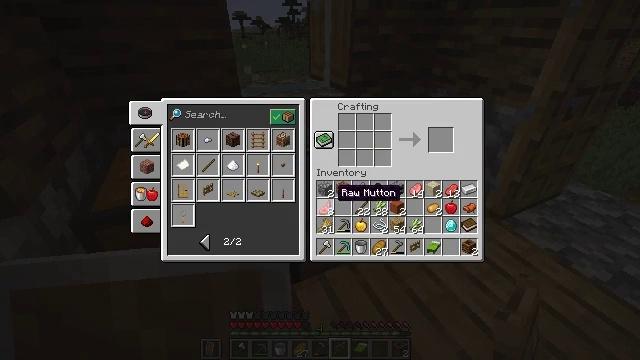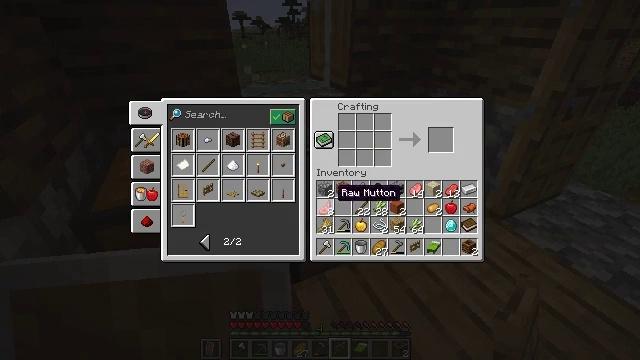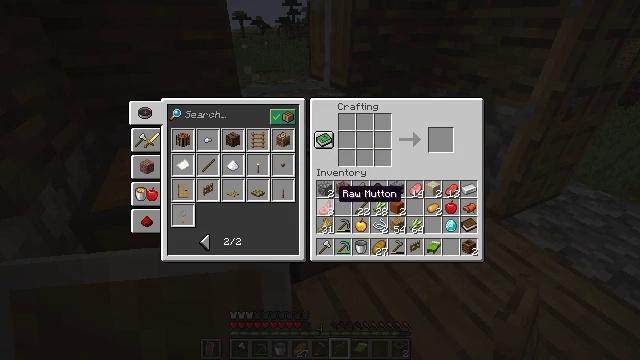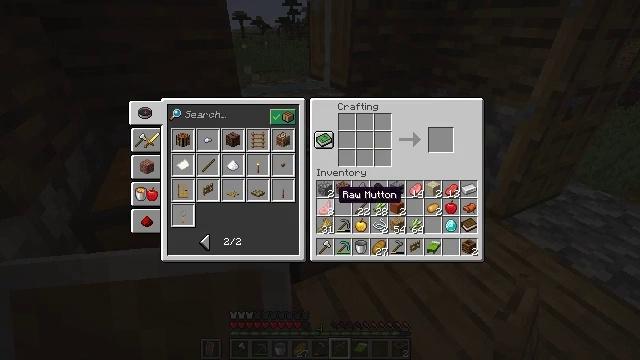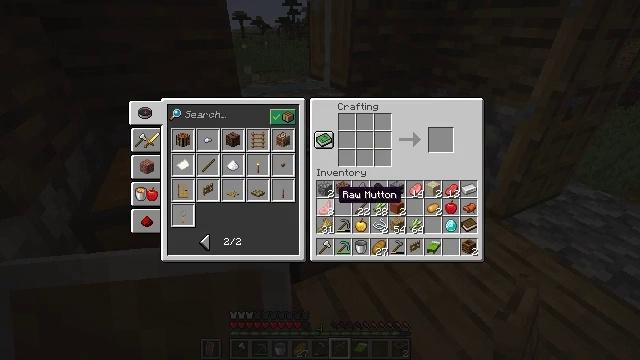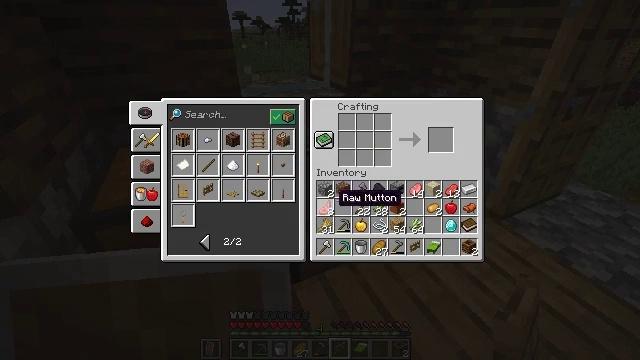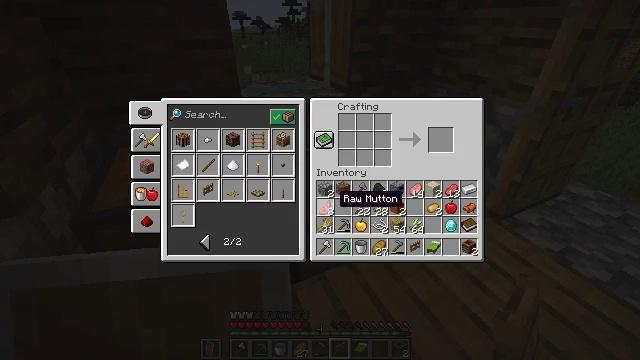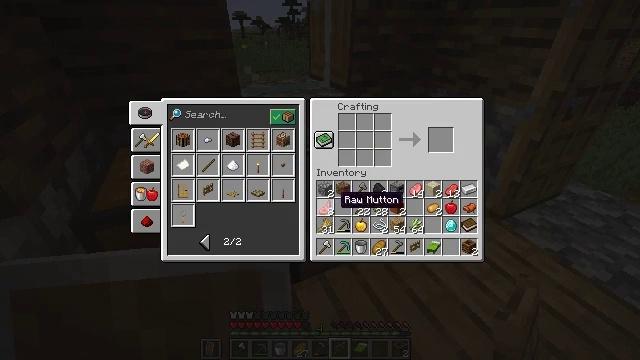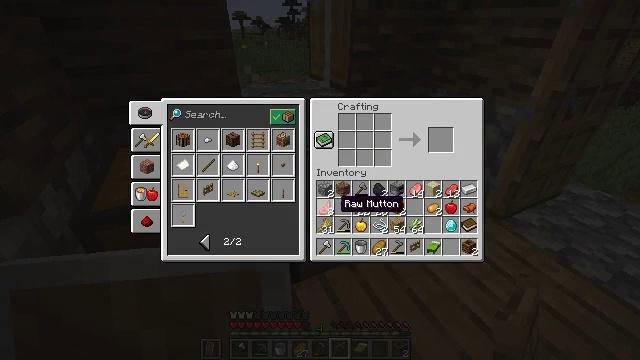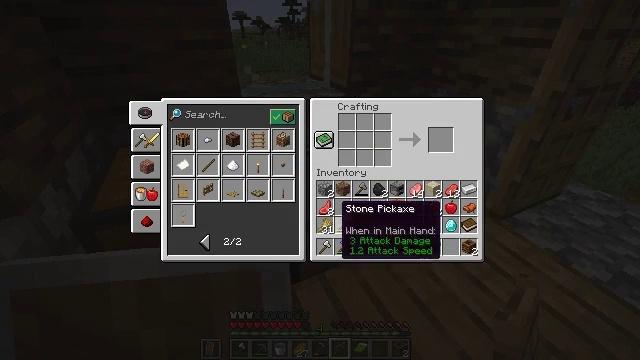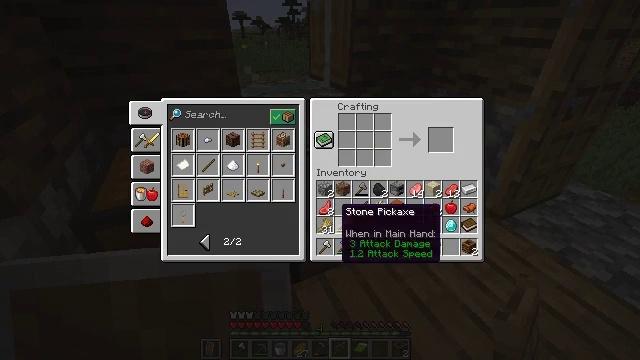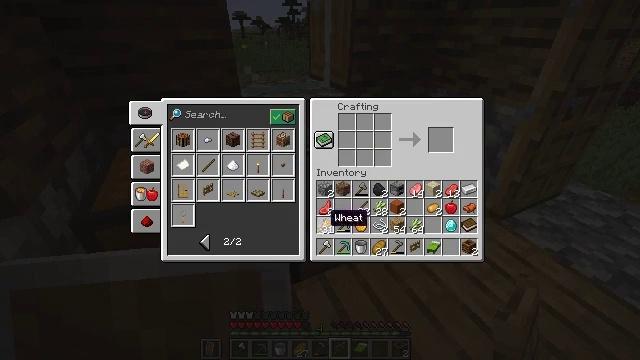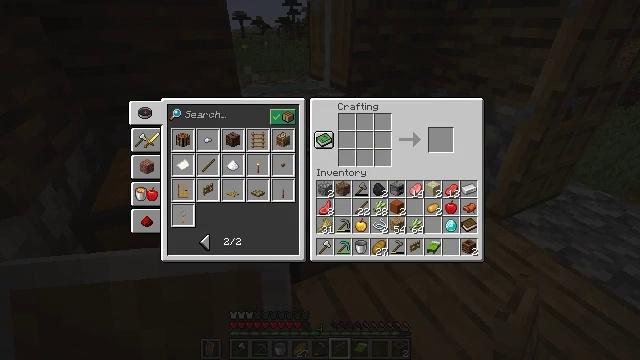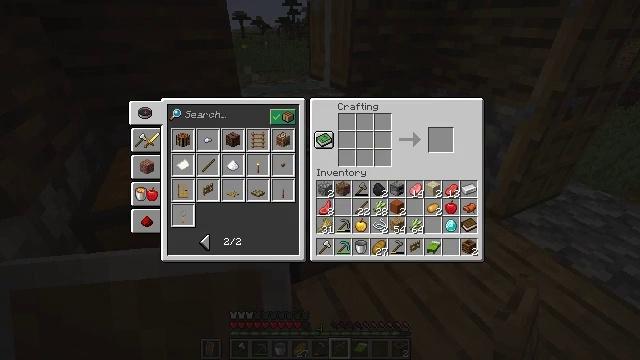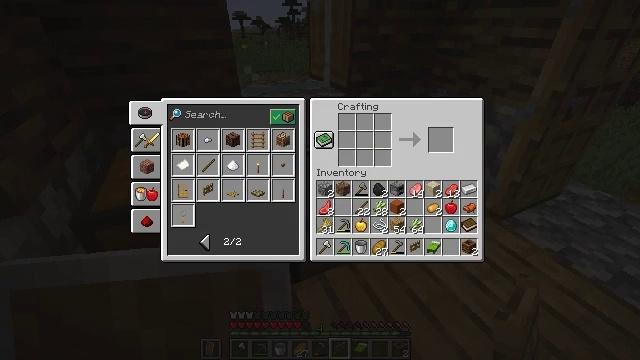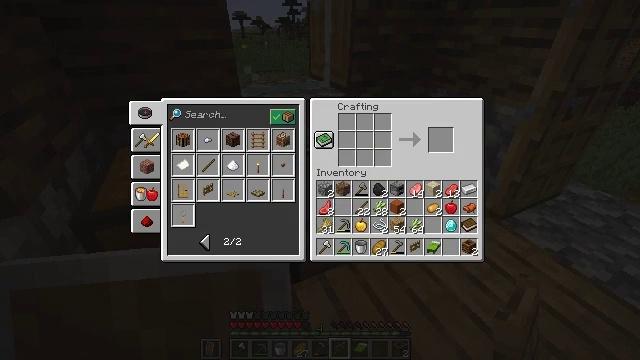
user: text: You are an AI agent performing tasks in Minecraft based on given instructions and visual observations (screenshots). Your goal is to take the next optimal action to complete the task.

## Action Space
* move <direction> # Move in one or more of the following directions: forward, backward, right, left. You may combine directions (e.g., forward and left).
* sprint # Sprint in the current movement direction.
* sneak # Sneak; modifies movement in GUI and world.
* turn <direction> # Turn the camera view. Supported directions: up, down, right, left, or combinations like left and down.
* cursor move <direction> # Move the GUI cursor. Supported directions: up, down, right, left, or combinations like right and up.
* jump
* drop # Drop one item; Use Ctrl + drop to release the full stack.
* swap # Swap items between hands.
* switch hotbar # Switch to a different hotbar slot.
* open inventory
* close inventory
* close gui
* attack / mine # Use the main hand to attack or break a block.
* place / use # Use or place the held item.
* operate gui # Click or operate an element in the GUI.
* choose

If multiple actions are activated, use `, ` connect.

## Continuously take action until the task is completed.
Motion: motion action
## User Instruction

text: Craft an oak fence using planks and sticks.
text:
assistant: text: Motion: no_op
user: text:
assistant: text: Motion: no_op
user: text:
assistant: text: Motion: no_op
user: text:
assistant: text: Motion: no_op
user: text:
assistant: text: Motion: no_op
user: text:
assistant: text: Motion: no_op
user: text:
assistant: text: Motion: no_op
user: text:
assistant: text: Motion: no_op
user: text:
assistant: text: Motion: no_op
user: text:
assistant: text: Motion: no_op
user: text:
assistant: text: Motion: cursor move left
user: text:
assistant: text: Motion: cursor move left
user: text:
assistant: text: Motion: cursor move left
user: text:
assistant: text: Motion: cursor move left
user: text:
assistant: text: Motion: no_op
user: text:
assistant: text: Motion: no_op
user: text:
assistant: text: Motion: no_op
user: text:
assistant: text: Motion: no_op
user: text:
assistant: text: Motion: no_op
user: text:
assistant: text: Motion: no_op
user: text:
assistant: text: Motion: no_op
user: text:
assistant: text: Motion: no_op
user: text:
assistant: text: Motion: no_op
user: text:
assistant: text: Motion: no_op
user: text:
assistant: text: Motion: no_op
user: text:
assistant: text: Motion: cursor move down
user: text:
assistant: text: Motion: cursor move right and down
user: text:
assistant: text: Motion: no_op
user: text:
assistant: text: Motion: no_op
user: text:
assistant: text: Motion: cursor move left